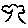
Label: tree